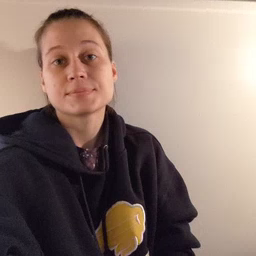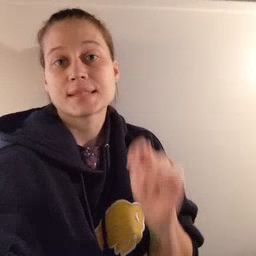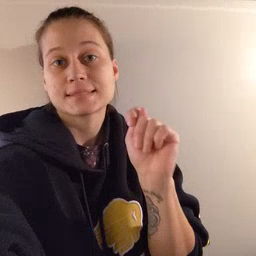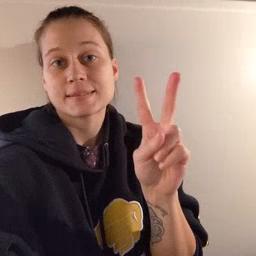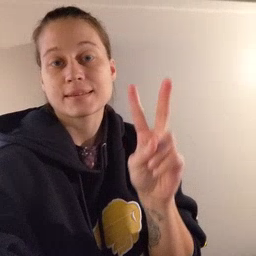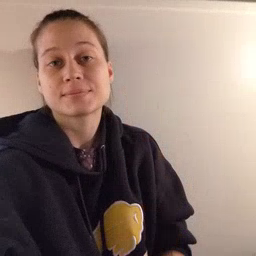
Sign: TV